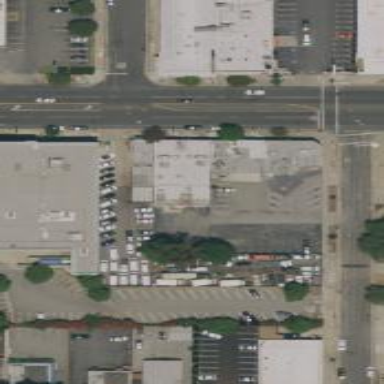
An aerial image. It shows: Car rental service.